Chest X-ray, PA view. Patient: 24 years old, sex M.
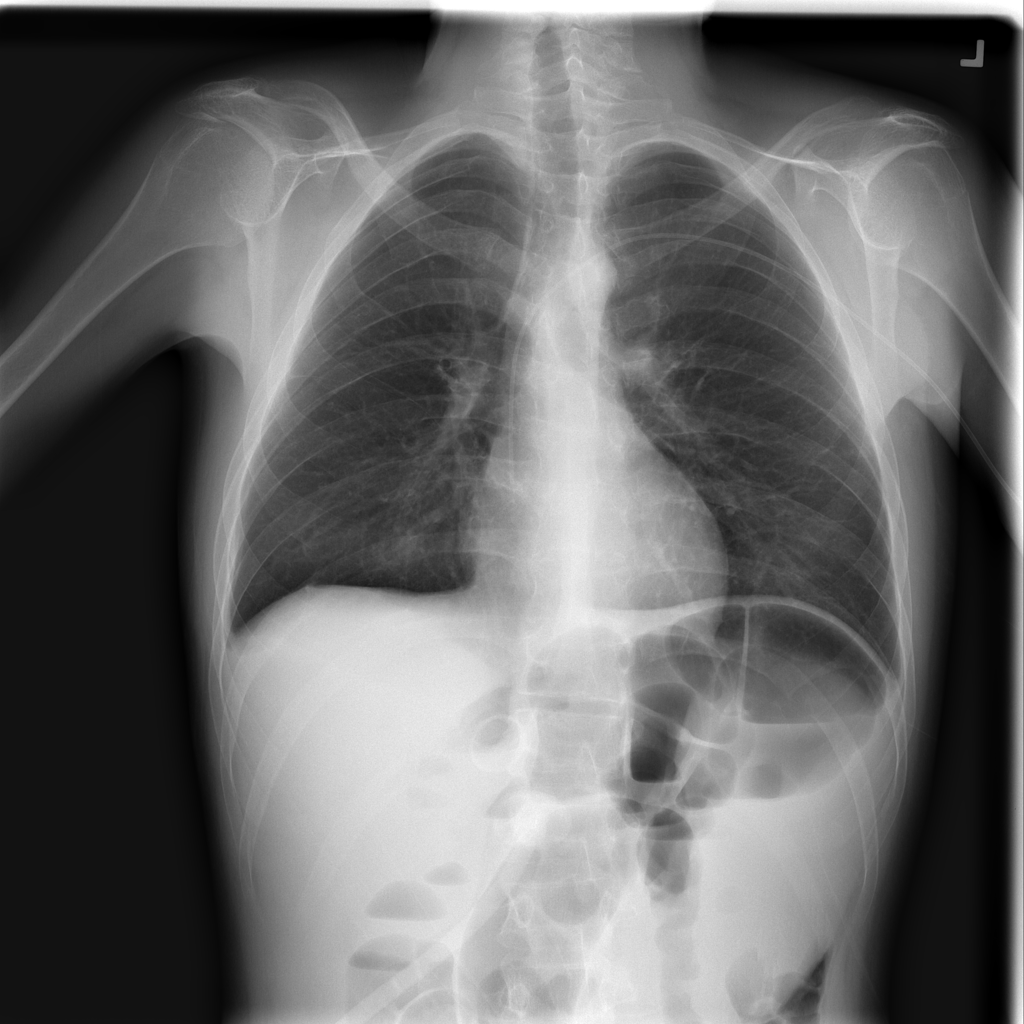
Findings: Pneumothorax